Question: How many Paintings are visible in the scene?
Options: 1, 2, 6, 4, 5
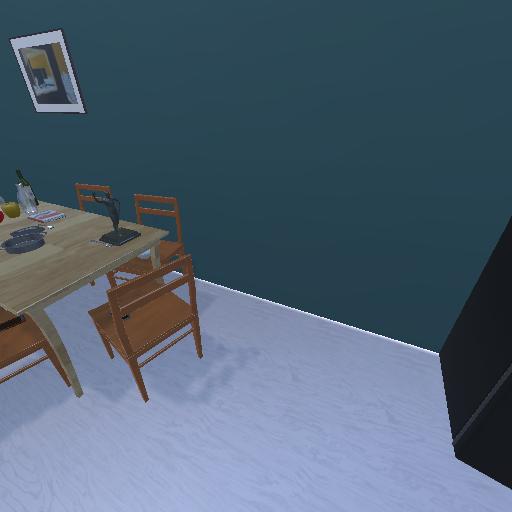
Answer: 1